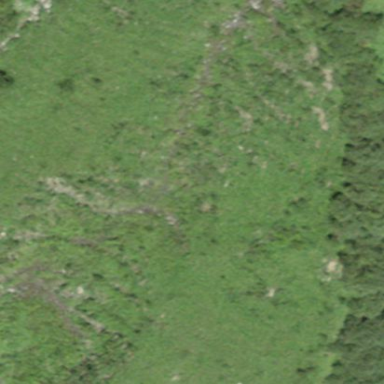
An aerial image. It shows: Patch of scrub vegetation.